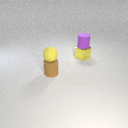
small yellow metal cube to the right of small brown rubber cylinder